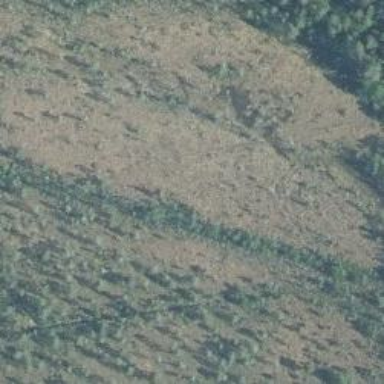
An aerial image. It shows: Patch of scrub vegetation.